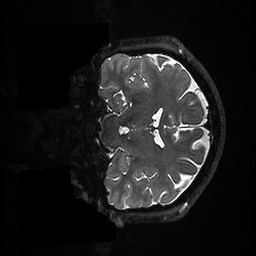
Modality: T2w
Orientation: coronal
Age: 35
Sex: male
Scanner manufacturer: ge
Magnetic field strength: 3 T
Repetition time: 3.202 s
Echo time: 0.06596 s